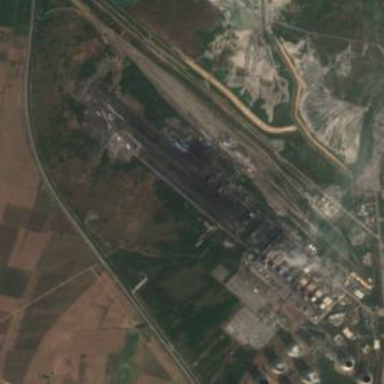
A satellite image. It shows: Industrial area with coal-powered plant.